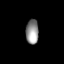
Tissue: lung
Cell type: Fibroblasts
Senescence score: 0.607
Nuclear area (px): 309
Mean DAPI intensity: 144.042